Question: I'm want to create a CRM app for me just for fun and to learn more about Cocoa, because CRM application evolve based on a Calendar, I wonder where can I get that cool Calendar control that iCal has in the iPhone.
I can't see it in my Library and I'm using SDK 3.0 beta 5.
And by the way, where can I get a free/paid controls collection like there are so many for the .NET world?

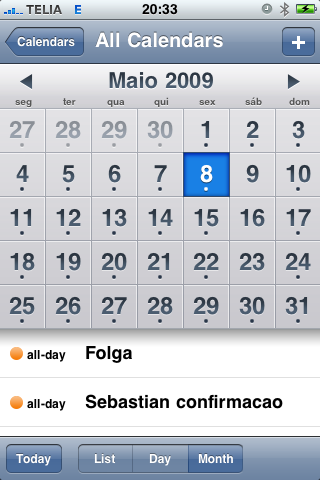
Answer: Late to the party, but this question is answered here:
<URL>